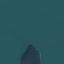
Land use / land cover class: SeaLake